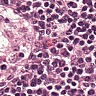
Metastatic tissue present: no